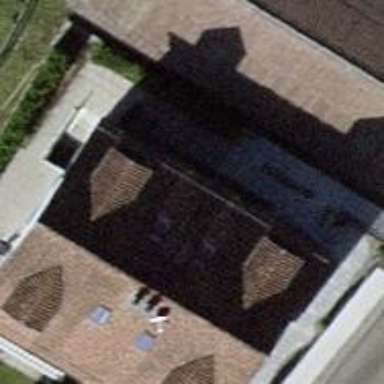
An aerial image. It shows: Terrace building.